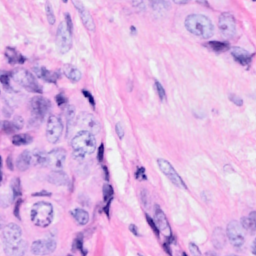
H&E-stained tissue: Breast